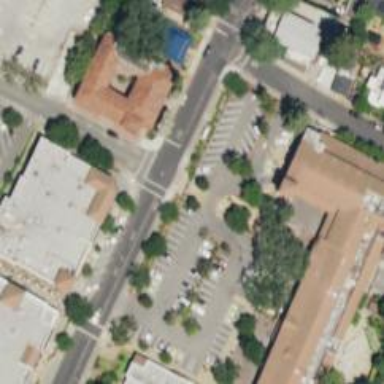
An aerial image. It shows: Asphalt parking space.